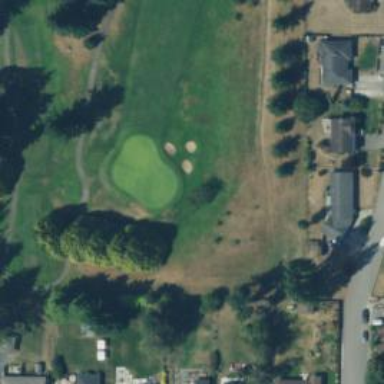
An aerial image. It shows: View of golf hole.